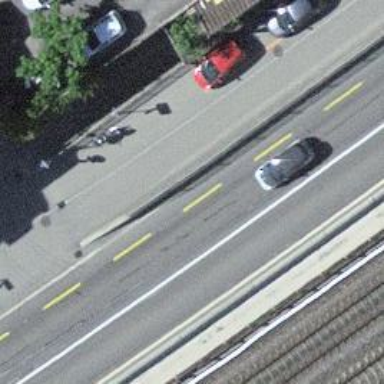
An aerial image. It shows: Primary highway with asphalt surface. There is cycle track on the right side.